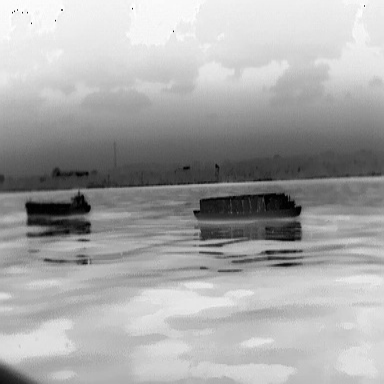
There are two objects shown in the infrared image, including a liner, and a fishing_boat.